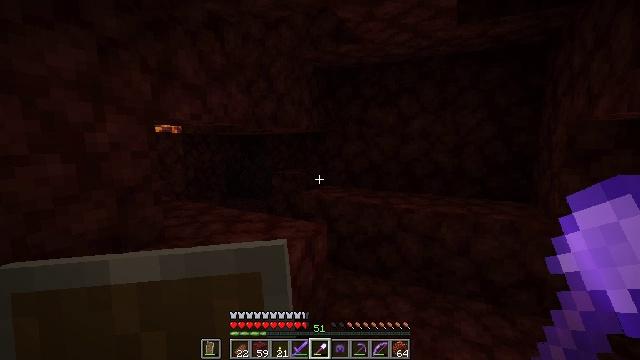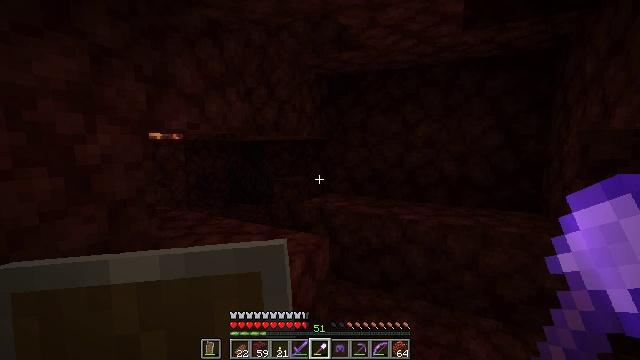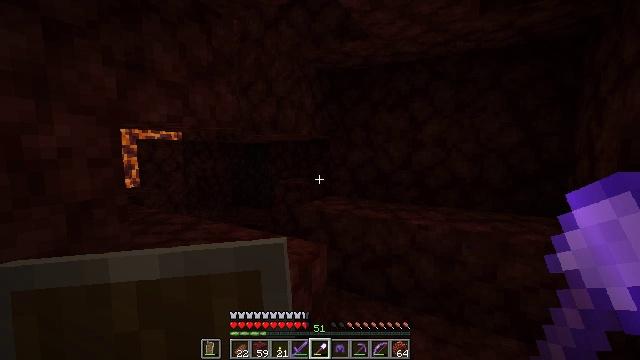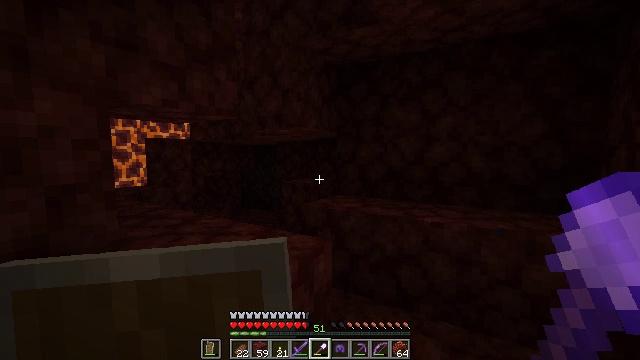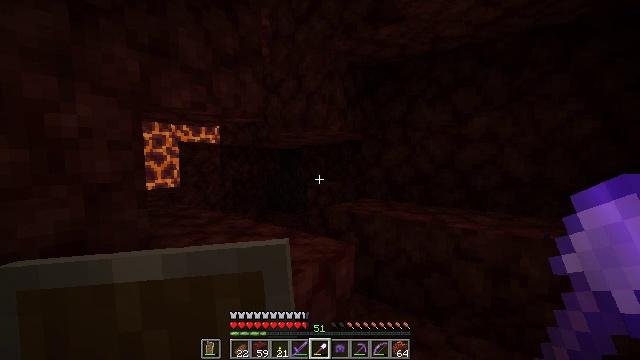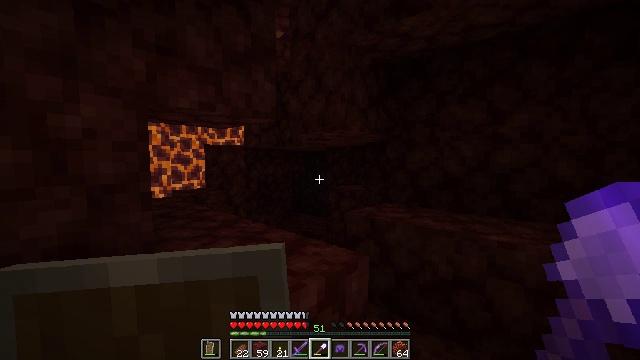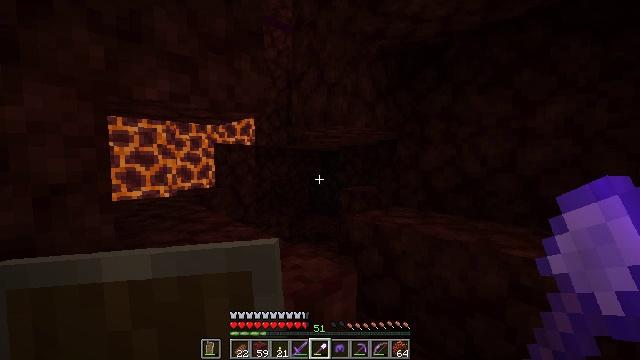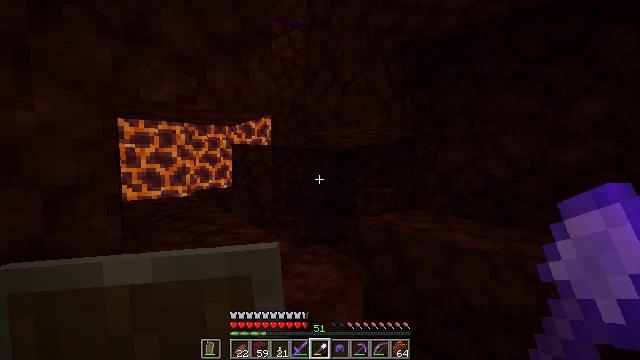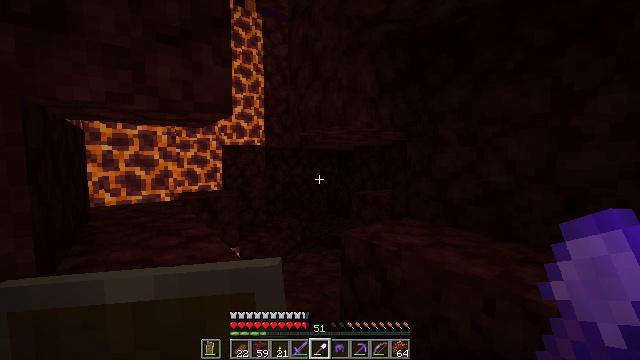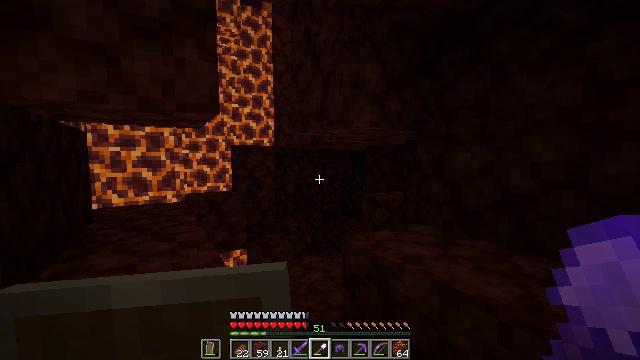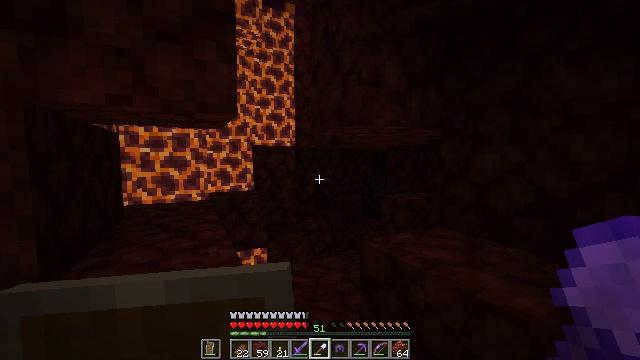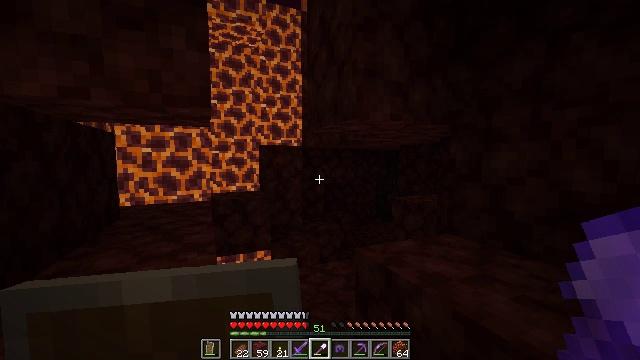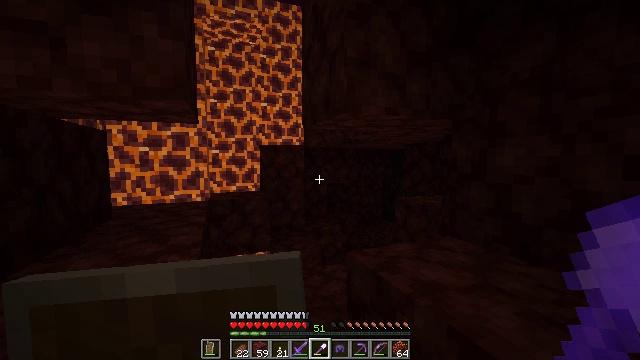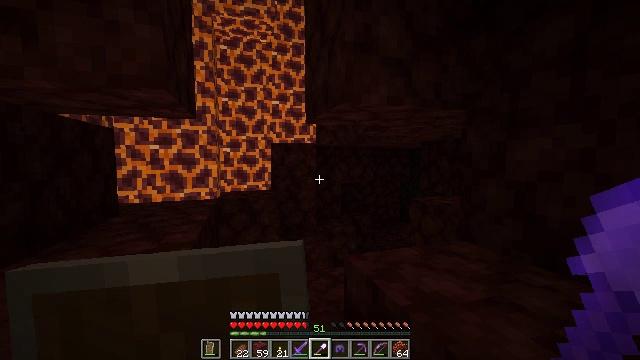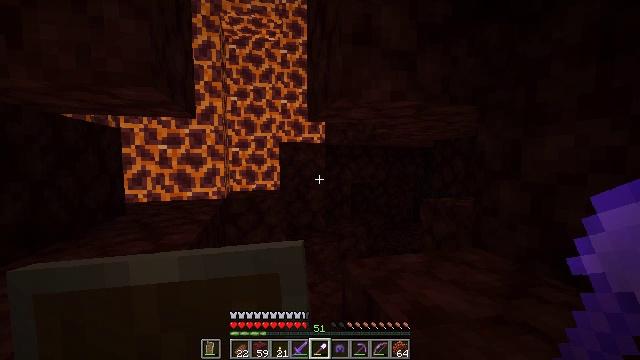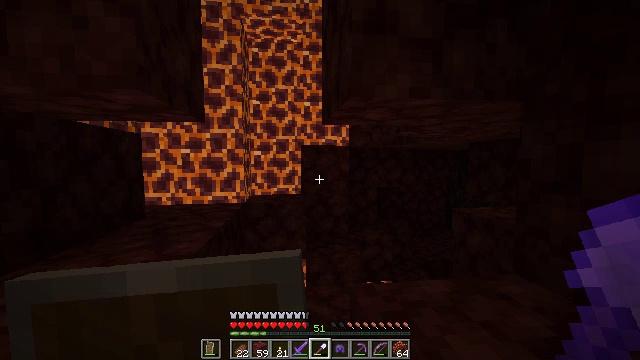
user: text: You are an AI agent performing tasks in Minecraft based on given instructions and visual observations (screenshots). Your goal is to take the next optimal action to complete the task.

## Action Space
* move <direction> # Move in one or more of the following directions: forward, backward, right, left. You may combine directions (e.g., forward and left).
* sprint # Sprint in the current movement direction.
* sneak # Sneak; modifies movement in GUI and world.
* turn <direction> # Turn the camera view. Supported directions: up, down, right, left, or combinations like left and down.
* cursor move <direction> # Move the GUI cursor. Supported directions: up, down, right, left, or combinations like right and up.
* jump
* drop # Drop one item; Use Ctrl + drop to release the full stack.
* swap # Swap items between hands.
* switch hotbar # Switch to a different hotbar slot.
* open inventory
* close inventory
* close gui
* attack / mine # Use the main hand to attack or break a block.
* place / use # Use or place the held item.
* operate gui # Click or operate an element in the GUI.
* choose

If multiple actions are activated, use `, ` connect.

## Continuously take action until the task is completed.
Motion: motion action
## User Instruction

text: Break soul sand to slow down mobs.
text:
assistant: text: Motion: move forward and move right, turn up
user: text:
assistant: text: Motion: move forward and move right, turn left
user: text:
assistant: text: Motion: move forward and move right, turn left and up
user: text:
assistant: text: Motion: move forward and move right, turn left
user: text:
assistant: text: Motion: move forward and move right, turn left
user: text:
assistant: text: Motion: move forward and move right, turn left
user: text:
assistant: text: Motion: move forward and move right, turn left
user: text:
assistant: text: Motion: move forward and move right, turn left
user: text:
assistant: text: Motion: move forward and move right, turn left
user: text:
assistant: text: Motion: move forward and move right, turn left
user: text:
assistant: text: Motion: move forward and move right, turn left
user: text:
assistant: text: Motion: move forward and move right, turn left
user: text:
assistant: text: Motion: move forward and move right, turn left
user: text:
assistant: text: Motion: move forward and move right, turn left
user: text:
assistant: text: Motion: move forward, turn left
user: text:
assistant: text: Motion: move forward, turn left
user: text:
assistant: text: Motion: move forward
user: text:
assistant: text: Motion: move forward
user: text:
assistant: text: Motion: move forward
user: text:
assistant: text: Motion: move forward
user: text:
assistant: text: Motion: turn left and down
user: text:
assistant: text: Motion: turn left and down
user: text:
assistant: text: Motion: turn down
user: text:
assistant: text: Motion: turn right and down
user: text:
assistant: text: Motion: turn right and down
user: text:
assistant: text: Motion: turn right and down
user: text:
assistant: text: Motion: turn down
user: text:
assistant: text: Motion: no_op
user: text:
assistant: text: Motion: no_op
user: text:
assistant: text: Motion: move forward